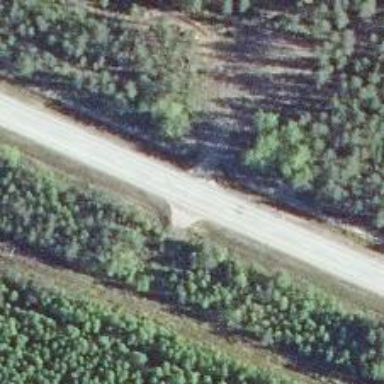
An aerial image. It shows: Asphalt road classified as trunk highway.